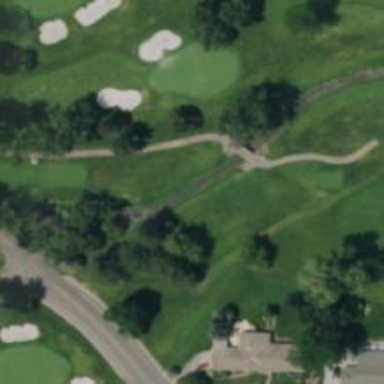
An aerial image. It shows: Path for golf carts.